Question: I want that when you click on the text box it has expanded in size. Here is the solution of this <URL>
This jQuery-code:
'''
$(function() {
$("#s").focus(function(){
$(this).animate({ width:"250px"}, 'slow');
}).blur(function(){
$(this).animate({ width:"151px"}, 'slow');
});
});
'''
everything seems to be fine, but on my site (<URL>, when you click on the text box, followed by the movement of the text box moves and the button itself.
Tell me, please, what could be the problem ..

P.S. Sorry for my bad English.
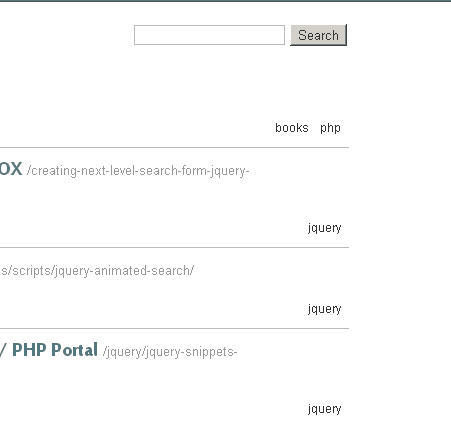
Answer: Add a CSS to the #s element to force display inline. This will fix the issue:
'''
#s { display: inline!important;}
'''